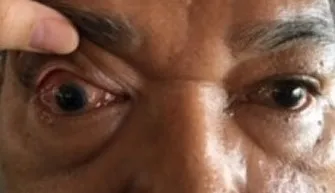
Conjunctival chemosis and proptosis of the right eye.
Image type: medical_photograph (other_medical_photograph)